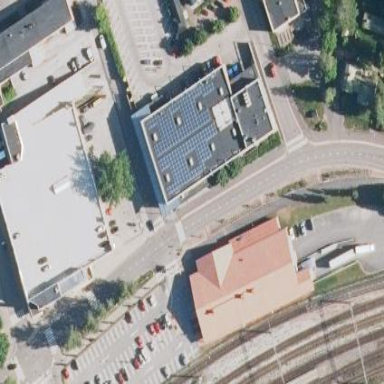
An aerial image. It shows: Supermarket with red building and black flat roof.